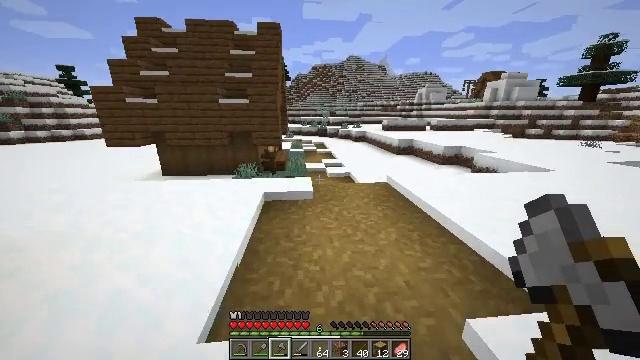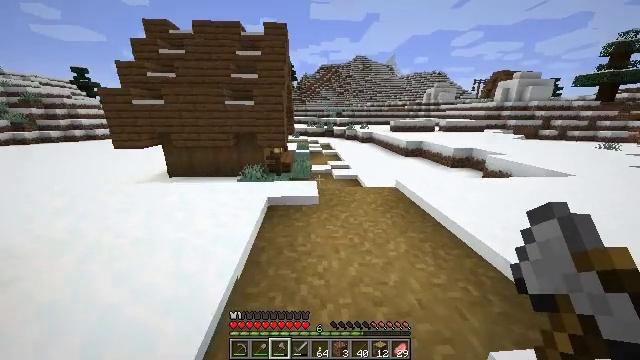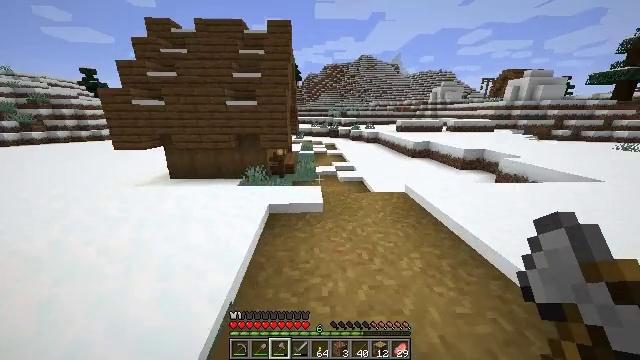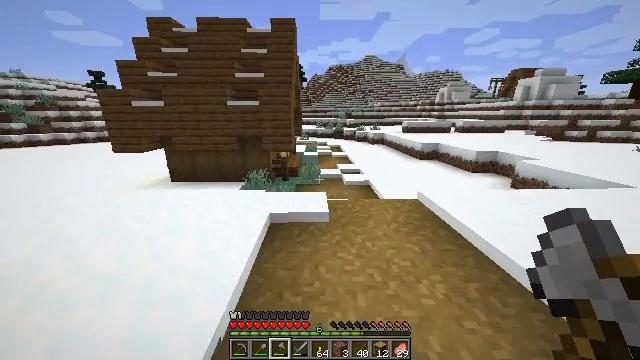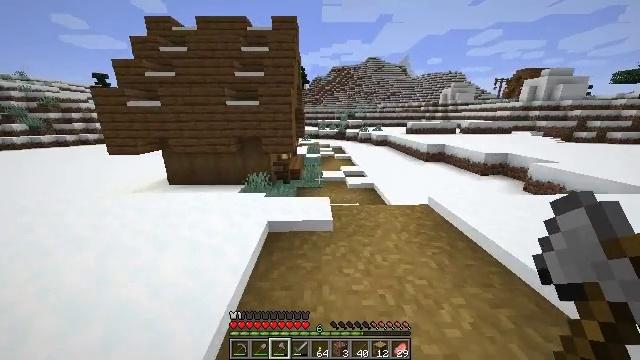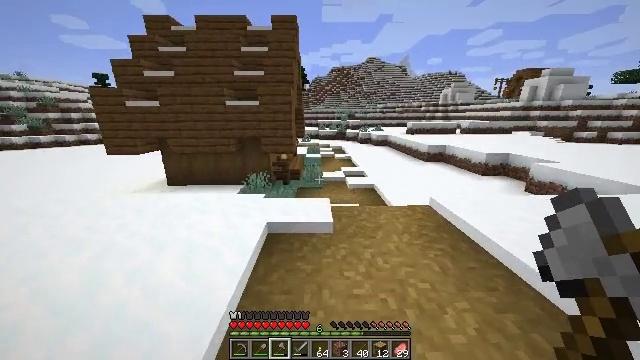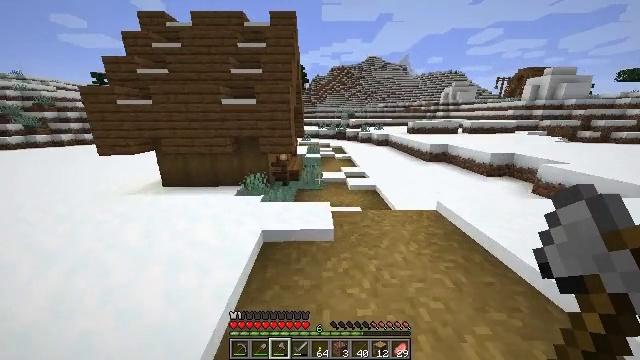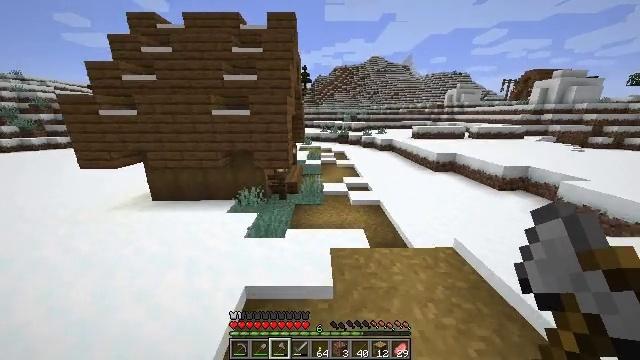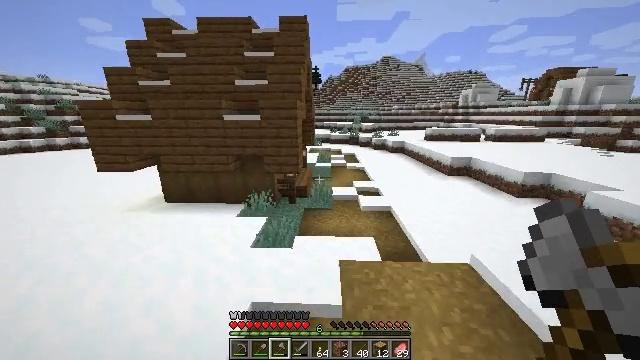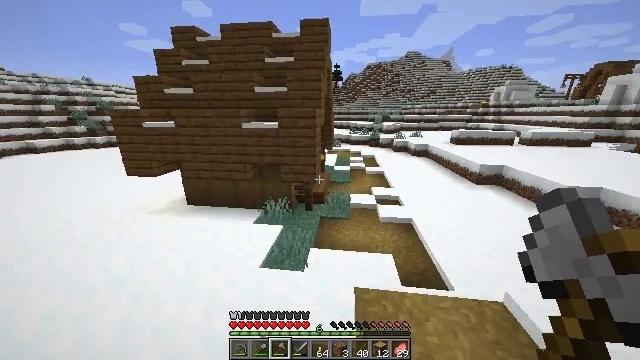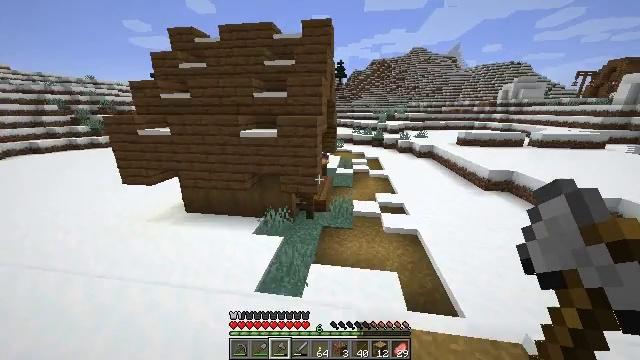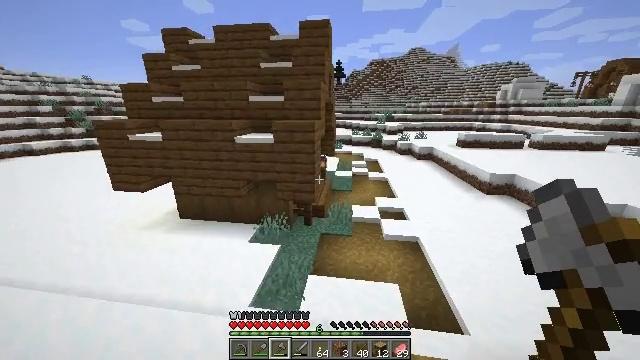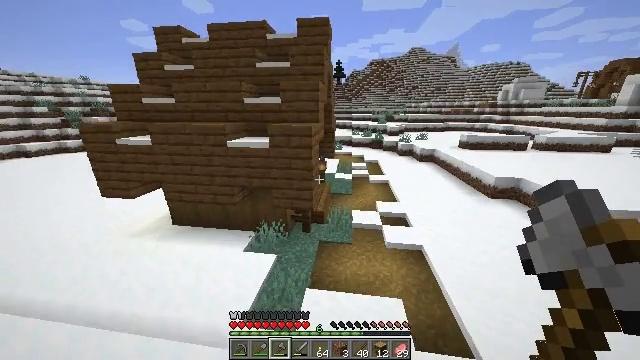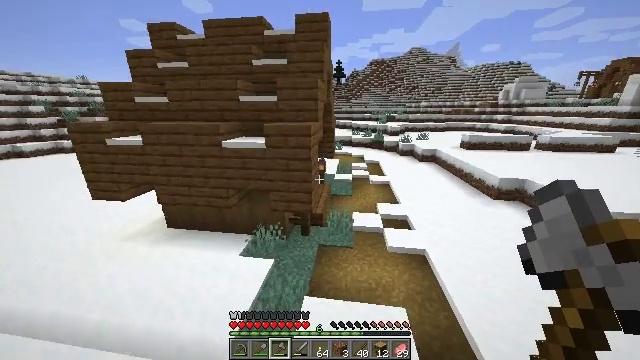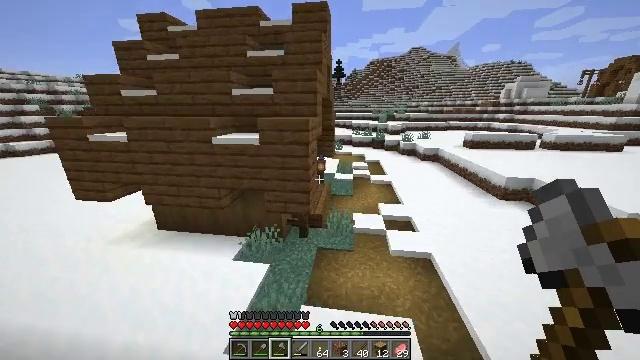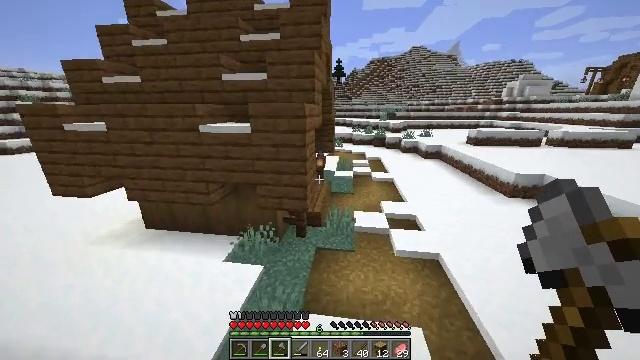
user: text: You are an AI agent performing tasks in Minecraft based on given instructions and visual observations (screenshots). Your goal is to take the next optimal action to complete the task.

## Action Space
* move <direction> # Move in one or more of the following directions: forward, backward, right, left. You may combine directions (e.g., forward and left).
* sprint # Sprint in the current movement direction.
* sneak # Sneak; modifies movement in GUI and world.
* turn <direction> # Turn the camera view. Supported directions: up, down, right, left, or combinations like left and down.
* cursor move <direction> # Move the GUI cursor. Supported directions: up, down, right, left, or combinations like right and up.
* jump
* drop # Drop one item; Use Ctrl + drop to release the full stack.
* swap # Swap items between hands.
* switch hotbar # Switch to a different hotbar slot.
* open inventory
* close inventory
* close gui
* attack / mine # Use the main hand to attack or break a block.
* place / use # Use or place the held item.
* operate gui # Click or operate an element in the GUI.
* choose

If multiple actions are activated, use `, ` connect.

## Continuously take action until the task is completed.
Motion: motion action
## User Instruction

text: Break the potato plant to gather potatoes.
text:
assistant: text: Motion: move forward, sprint, turn left
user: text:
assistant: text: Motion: move forward, sprint, turn left
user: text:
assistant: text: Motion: move forward, sprint, turn left
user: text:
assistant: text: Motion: move forward, sprint
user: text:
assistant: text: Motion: move forward, sprint
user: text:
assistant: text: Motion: move forward, sprint
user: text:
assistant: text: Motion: move forward, sprint, jump
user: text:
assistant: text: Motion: move forward, sprint, turn left, jump
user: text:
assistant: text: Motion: move forward, sprint, turn left, jump
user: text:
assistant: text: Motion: move forward, sprint, jump
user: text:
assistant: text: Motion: move forward, sprint, jump
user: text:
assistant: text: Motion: move forward, sprint
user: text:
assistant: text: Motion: move forward, sprint
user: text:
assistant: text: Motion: move forward, sprint
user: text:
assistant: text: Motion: move forward, sprint
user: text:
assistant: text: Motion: move forward and move right, sprint
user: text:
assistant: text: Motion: move forward and move right, sprint
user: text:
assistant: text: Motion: move forward and move right, sprint, turn right
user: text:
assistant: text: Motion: move forward and move right, sprint
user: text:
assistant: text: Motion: move forward and move right, sprint, turn left
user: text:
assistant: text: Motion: move forward and move right, sprint, turn left
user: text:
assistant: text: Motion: move forward and move right, sprint, turn left
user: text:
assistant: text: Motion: move forward and move right, sprint, turn left
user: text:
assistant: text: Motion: move forward and move right, sprint, turn left and up
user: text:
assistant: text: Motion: move forward and move right, sprint, turn left and up
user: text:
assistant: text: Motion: move forward and move right, sprint, turn left and up
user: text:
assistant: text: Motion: move forward and move right, sprint, turn left and up
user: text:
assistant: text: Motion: move forward and move right, sprint, turn left and up
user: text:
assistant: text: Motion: move forward and move right, sprint, turn left
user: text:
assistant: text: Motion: move forward and move right, sprint, turn left